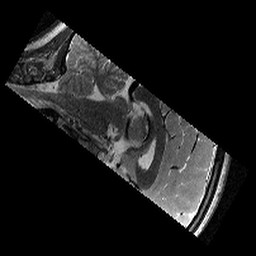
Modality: T2w
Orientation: sagittal
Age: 11
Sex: female
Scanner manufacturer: siemens
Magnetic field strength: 3 T
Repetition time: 9.23 s
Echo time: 0.067 s